Interaction volume radius: 10 \u00c5
Interaction volume height: 20 \u00c5
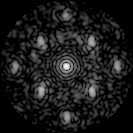
Disorder parameter: 0.4101